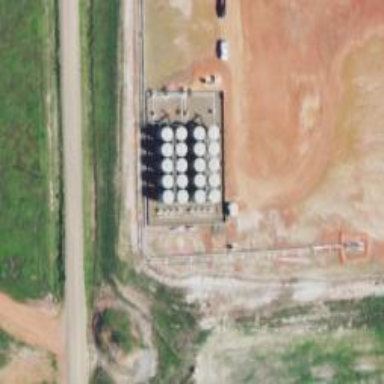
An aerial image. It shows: Storage tank that is man-made.